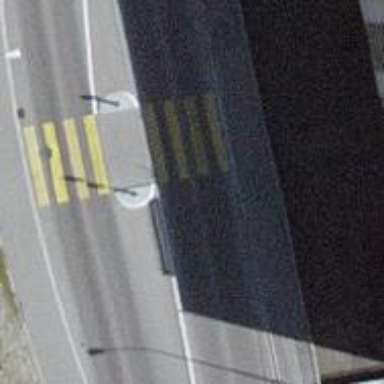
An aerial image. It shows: Marked road crossing with pedestrian island.